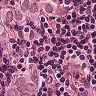
Metastatic tissue present: yes